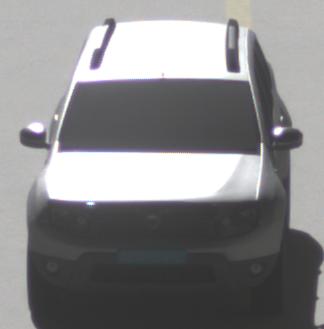
Make: Dacia
Model: Duster dCi 110 FAP
Detailed model: Duster (I)
Model produced from: 2010/06
Model produced until: 2013/11
Doors: 5
Color: white
Road condition: dry road
Daytime: midday
Contrast: high contrast